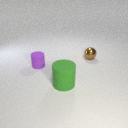
small brown metal sphere behind small purple rubber cylinder